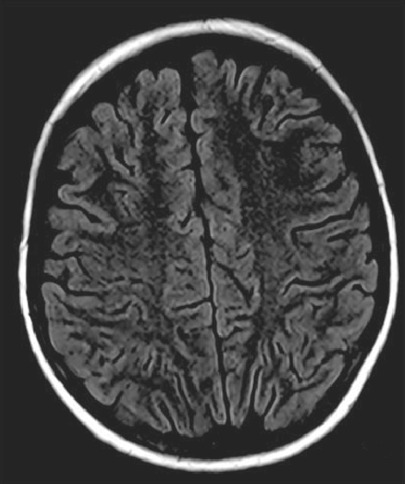
Label: notumor